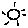
Label: sun